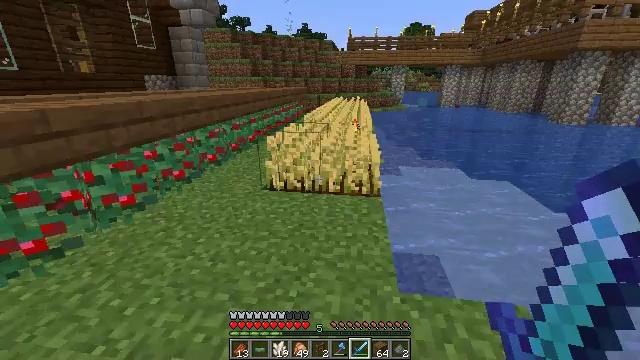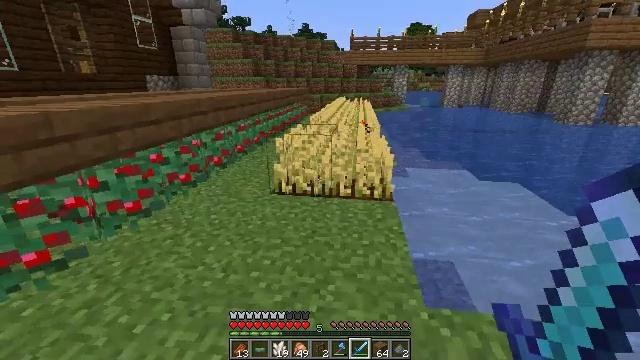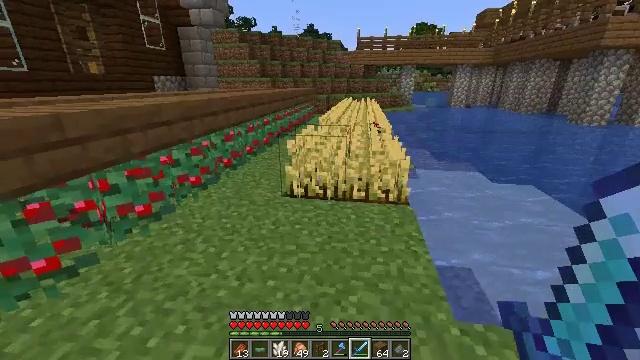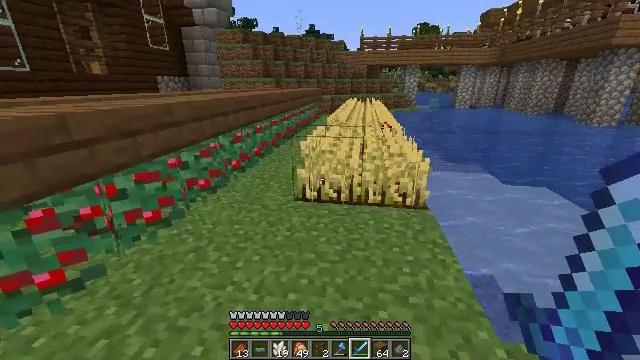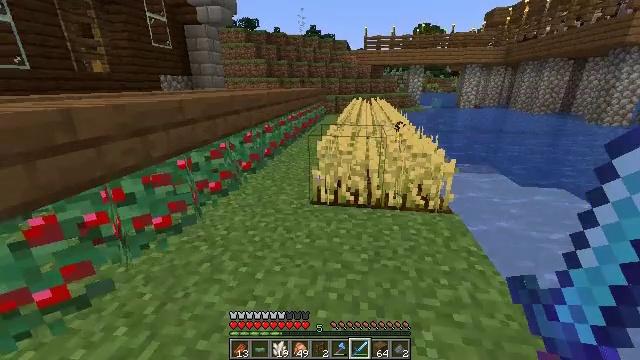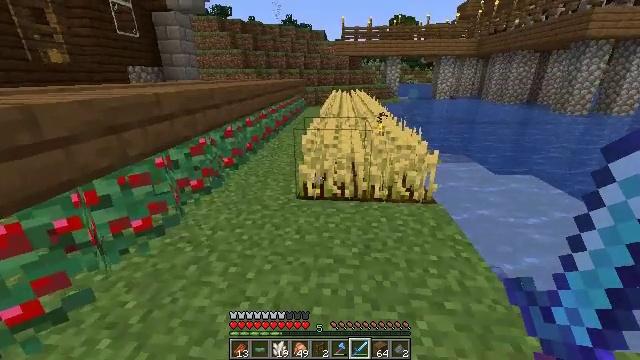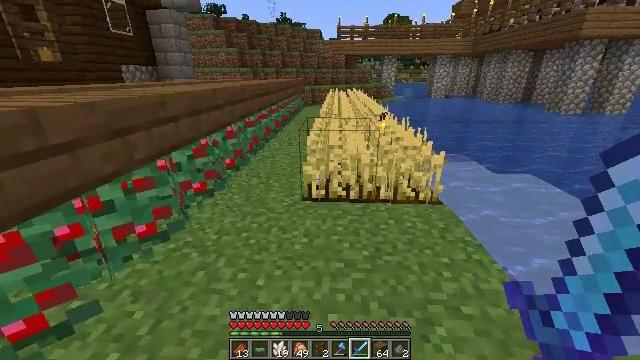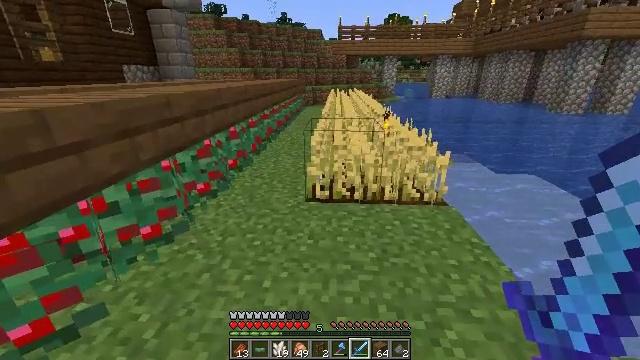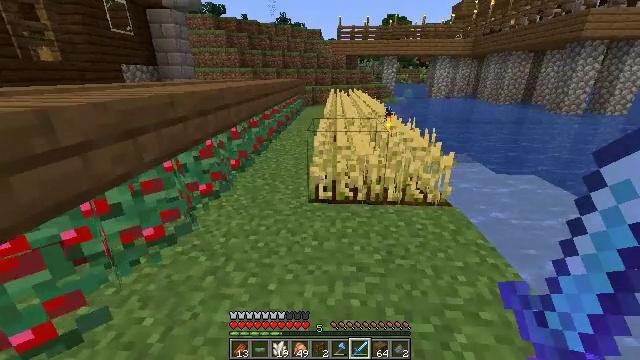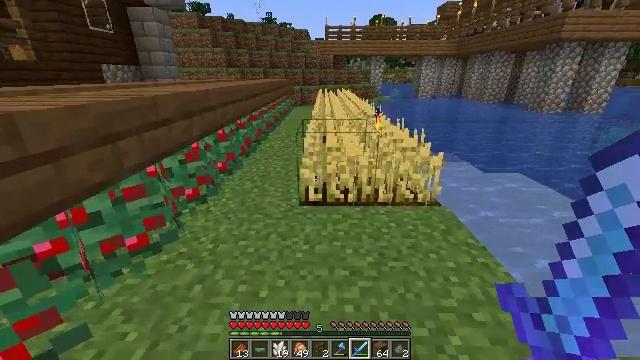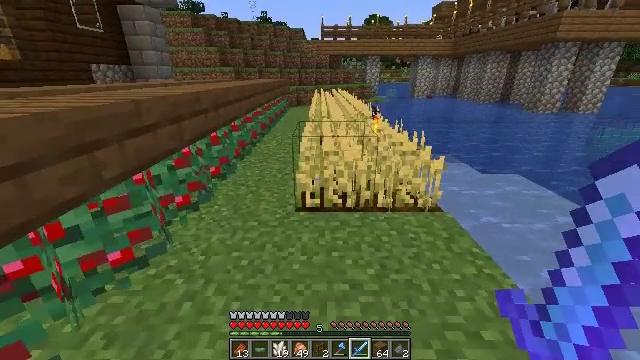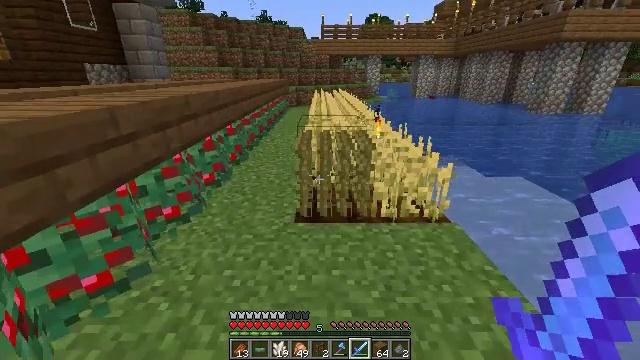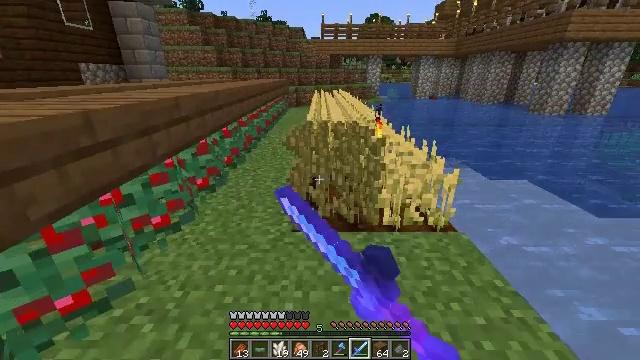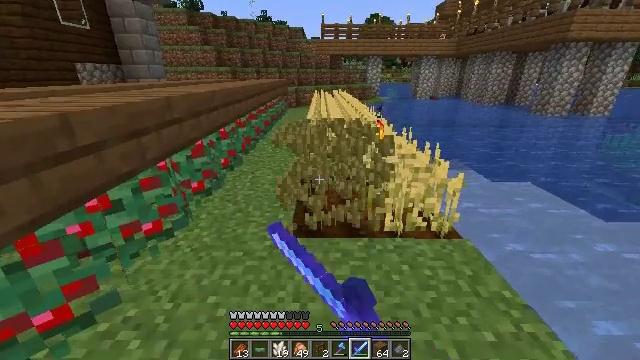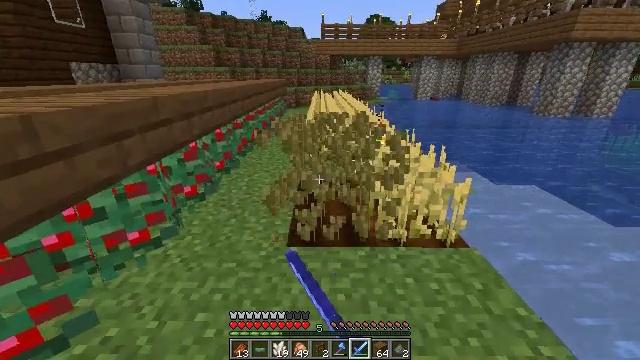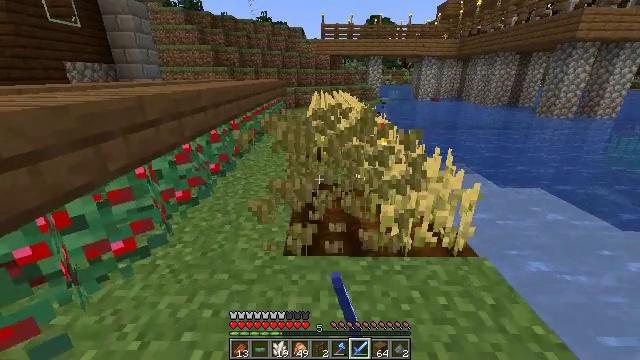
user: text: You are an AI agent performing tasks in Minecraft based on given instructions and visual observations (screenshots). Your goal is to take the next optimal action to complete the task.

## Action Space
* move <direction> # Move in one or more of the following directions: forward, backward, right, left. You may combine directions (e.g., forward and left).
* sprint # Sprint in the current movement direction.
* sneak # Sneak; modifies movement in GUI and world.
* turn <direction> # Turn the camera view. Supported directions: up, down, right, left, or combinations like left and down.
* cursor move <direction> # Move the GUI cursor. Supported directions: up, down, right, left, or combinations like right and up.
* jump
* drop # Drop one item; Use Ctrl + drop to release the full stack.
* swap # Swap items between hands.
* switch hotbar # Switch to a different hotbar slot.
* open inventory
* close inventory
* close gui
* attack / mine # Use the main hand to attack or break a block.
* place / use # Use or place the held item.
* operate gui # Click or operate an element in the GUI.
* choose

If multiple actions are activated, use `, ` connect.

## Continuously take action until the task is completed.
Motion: motion action
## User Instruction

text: Collect wheat crops.
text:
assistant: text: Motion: move forward and move left
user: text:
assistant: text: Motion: move forward and move left
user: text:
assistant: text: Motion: move forward and move left
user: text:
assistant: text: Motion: move forward and move left
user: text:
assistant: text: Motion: move left, turn right and down
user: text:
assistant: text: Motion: turn right
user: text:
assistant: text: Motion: no_op
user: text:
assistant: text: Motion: no_op
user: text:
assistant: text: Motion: move forward, turn right
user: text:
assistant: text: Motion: move forward
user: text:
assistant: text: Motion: move forward, attack / mine
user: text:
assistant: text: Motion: move forward, attack / mine
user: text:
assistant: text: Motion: move forward, attack / mine
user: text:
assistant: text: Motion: move forward
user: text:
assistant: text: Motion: move forward, attack / mine
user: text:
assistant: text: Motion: move forward, attack / mine
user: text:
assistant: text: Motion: move forward, attack / mine
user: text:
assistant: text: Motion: move forward
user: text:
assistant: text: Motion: move forward, attack / mine
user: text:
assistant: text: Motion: move forward, attack / mine
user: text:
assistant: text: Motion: move forward, attack / mine
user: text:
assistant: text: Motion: move forward
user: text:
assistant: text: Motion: move forward, attack / mine
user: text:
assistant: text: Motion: move forward, attack / mine
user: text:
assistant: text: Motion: move forward
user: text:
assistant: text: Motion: move forward, attack / mine
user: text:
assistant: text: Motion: move forward, attack / mine
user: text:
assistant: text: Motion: move forward, attack / mine
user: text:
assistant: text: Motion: move forward, attack / mine
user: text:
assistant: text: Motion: move forward, attack / mine